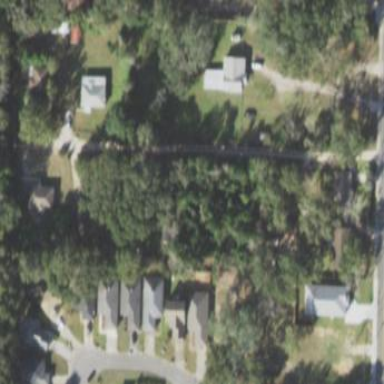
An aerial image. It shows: This residential area consists of single-family homes.